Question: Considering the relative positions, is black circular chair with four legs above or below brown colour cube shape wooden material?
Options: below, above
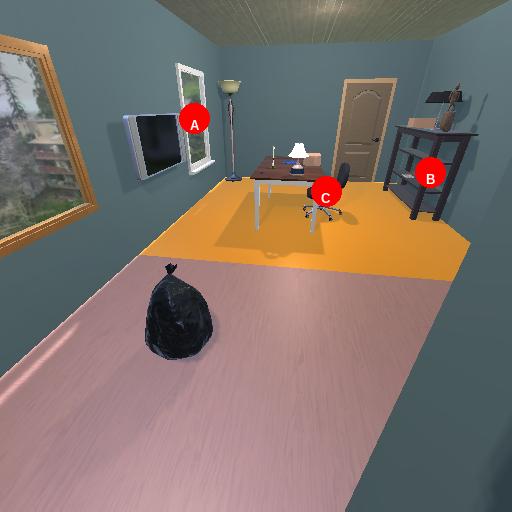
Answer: below